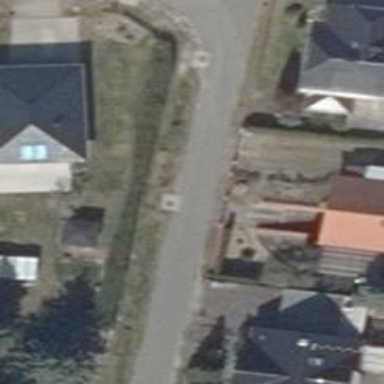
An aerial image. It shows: Driveway.